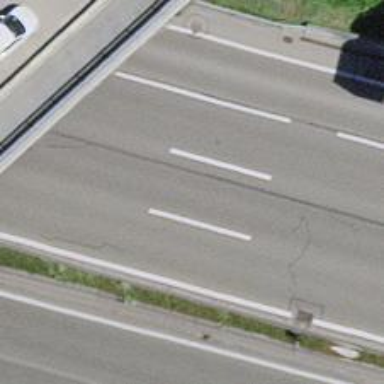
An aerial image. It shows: Motorway junction.